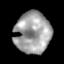
Tissue: lung
Cell type: Myeloid cells
Senescence score: 0.2425
Nuclear area (px): 1435
Mean DAPI intensity: 161.523